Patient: sex M, age 44
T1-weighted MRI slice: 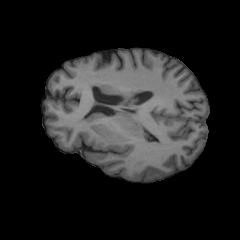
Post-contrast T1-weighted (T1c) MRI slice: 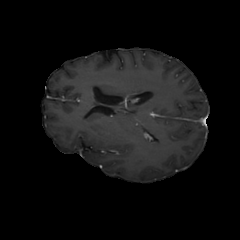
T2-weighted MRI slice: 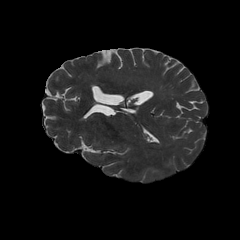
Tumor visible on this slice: no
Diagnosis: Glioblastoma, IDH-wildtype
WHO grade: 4